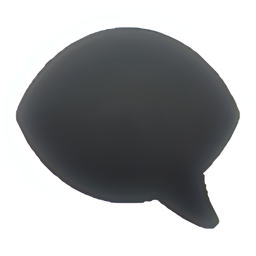
Name: left speech bubble
Emoji: 🗨
Group: Smileys & Emotion
Sub-group: emotion